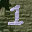
Label: 1